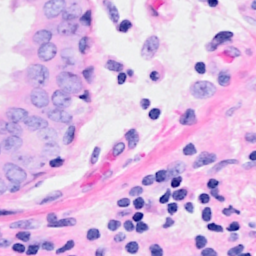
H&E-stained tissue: Breast